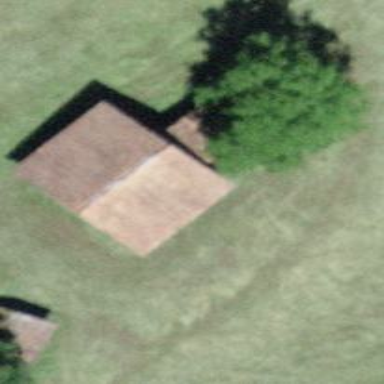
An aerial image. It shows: Rural barn.